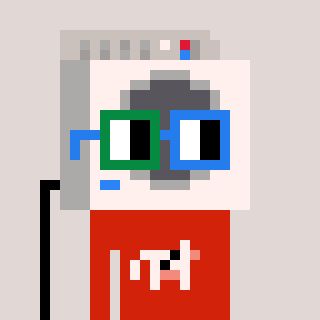
a pixel art character with square green and blue glasses, a washing machine-shaped head and a red-colored body on a warm background